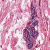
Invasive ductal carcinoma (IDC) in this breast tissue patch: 0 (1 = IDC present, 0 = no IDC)